Field crop: maize
Growth stage: 2
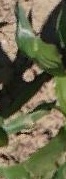
Species: maize